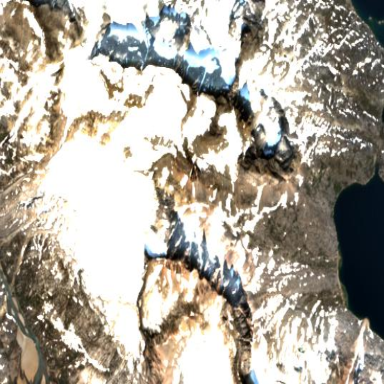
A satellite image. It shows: Stunning view of glacier.